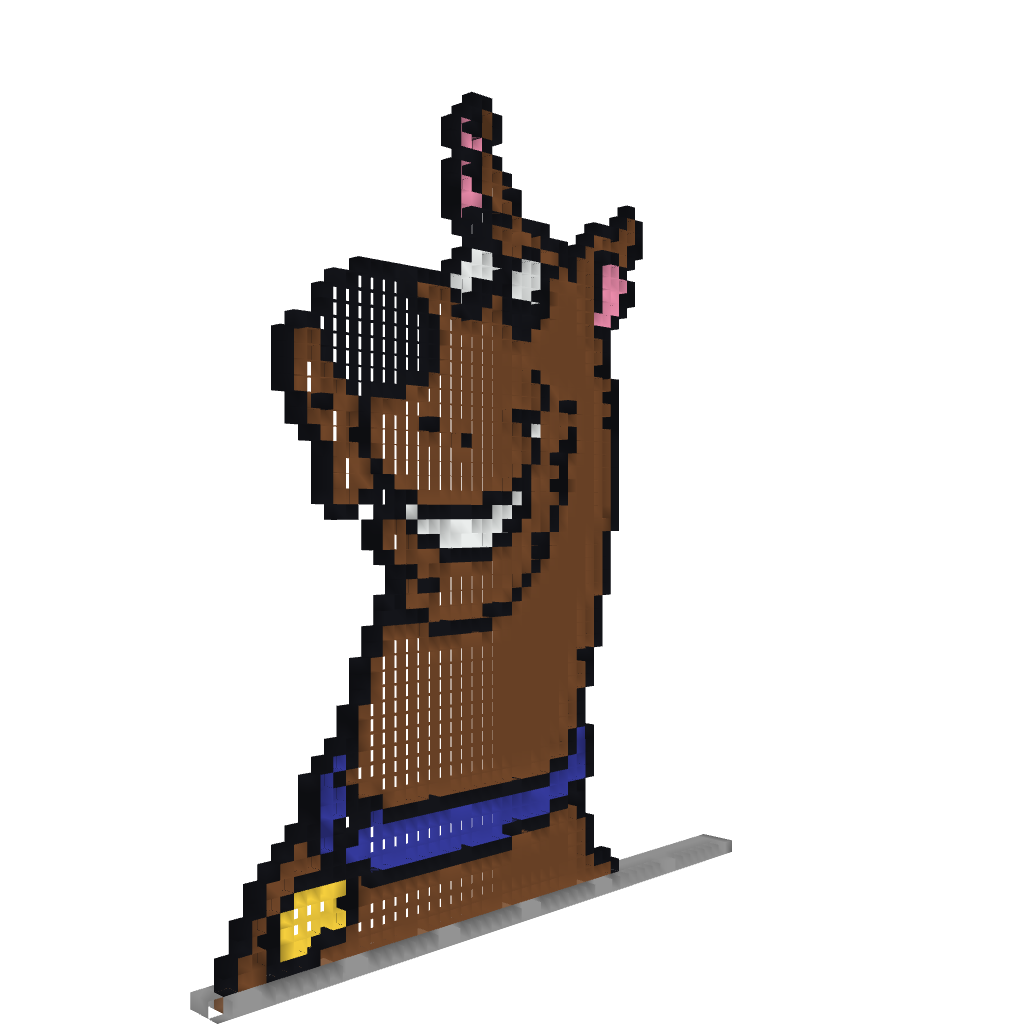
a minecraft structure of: Scooby Doo Pixel Art